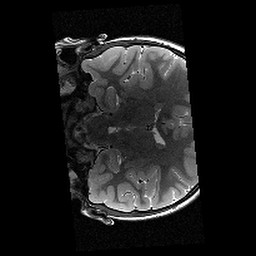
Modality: T2w
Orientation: coronal
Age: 11
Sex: female
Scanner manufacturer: siemens
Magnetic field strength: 3 T
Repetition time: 9.23 s
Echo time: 0.067 s